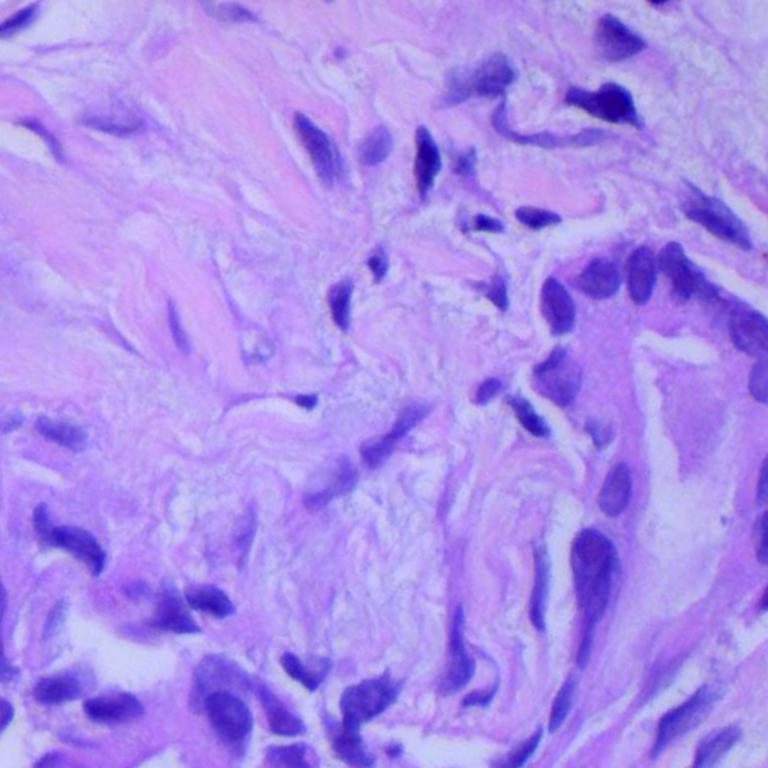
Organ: lung
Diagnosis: adenocarcinomas